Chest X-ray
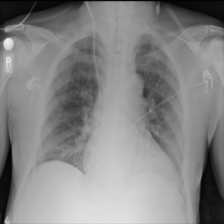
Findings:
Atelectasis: negative
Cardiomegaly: negative
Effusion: negative
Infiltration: negative
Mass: negative
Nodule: negative
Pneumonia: negative
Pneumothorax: negative
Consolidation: negative
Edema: negative
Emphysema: negative
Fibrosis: negative
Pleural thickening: negative
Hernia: negative